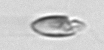
Label: Katodinium_or_Torodinium